Question: I am getting this message every time go to <URL>
> BMXAA0025E - The method can not be called because application server
security is not enabled. Enable Application Server Security. For
details, see information on defining server security in the
information center.
I logged into <URL> and checked to see if Application Security is enabled. It is:

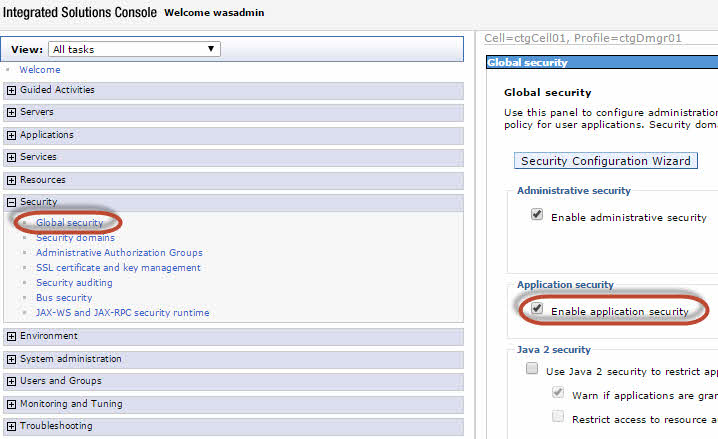
Answer: The error is due to a mismatch of settings in the database. Although the WebSphere setting is set for Application Security, the database value must also match.
From a SQL tool, run this command:
'SELECT PROPVALUE FROM MAXPROPVALUE WHERE PROPNAME ='mxe.useAppServerSecurity' ;'
If the value is 0, this confirms Application Security is not set to true on the database level.
1. You need to change this value to 1
'UPDATE MAXPROPVALUE SET PROPVALUE= '1' WHERE PROPNAME = 'mxe.useAppServerSecurity';'
1. Restart the Maximo Application Server
For WebSphere 7.0.0.15: System administrator > node agents > check on the node agent box > Restart all nodes